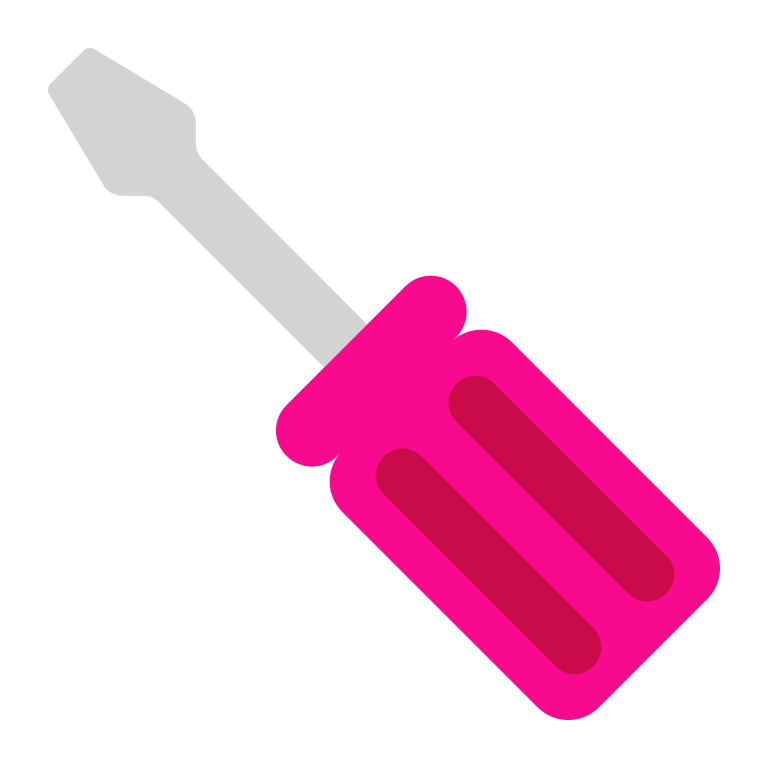
screwdriver flat